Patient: sex M, age 57
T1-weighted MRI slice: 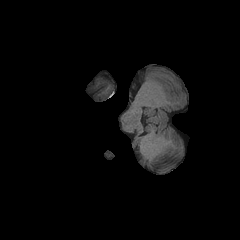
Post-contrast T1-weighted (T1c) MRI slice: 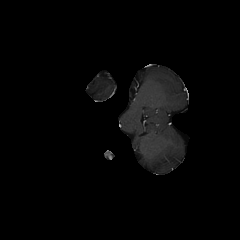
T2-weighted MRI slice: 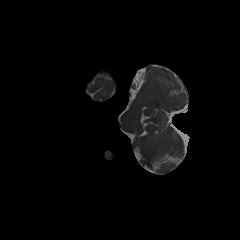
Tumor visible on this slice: no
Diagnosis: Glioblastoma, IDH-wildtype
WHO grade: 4